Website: apple
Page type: billing-address
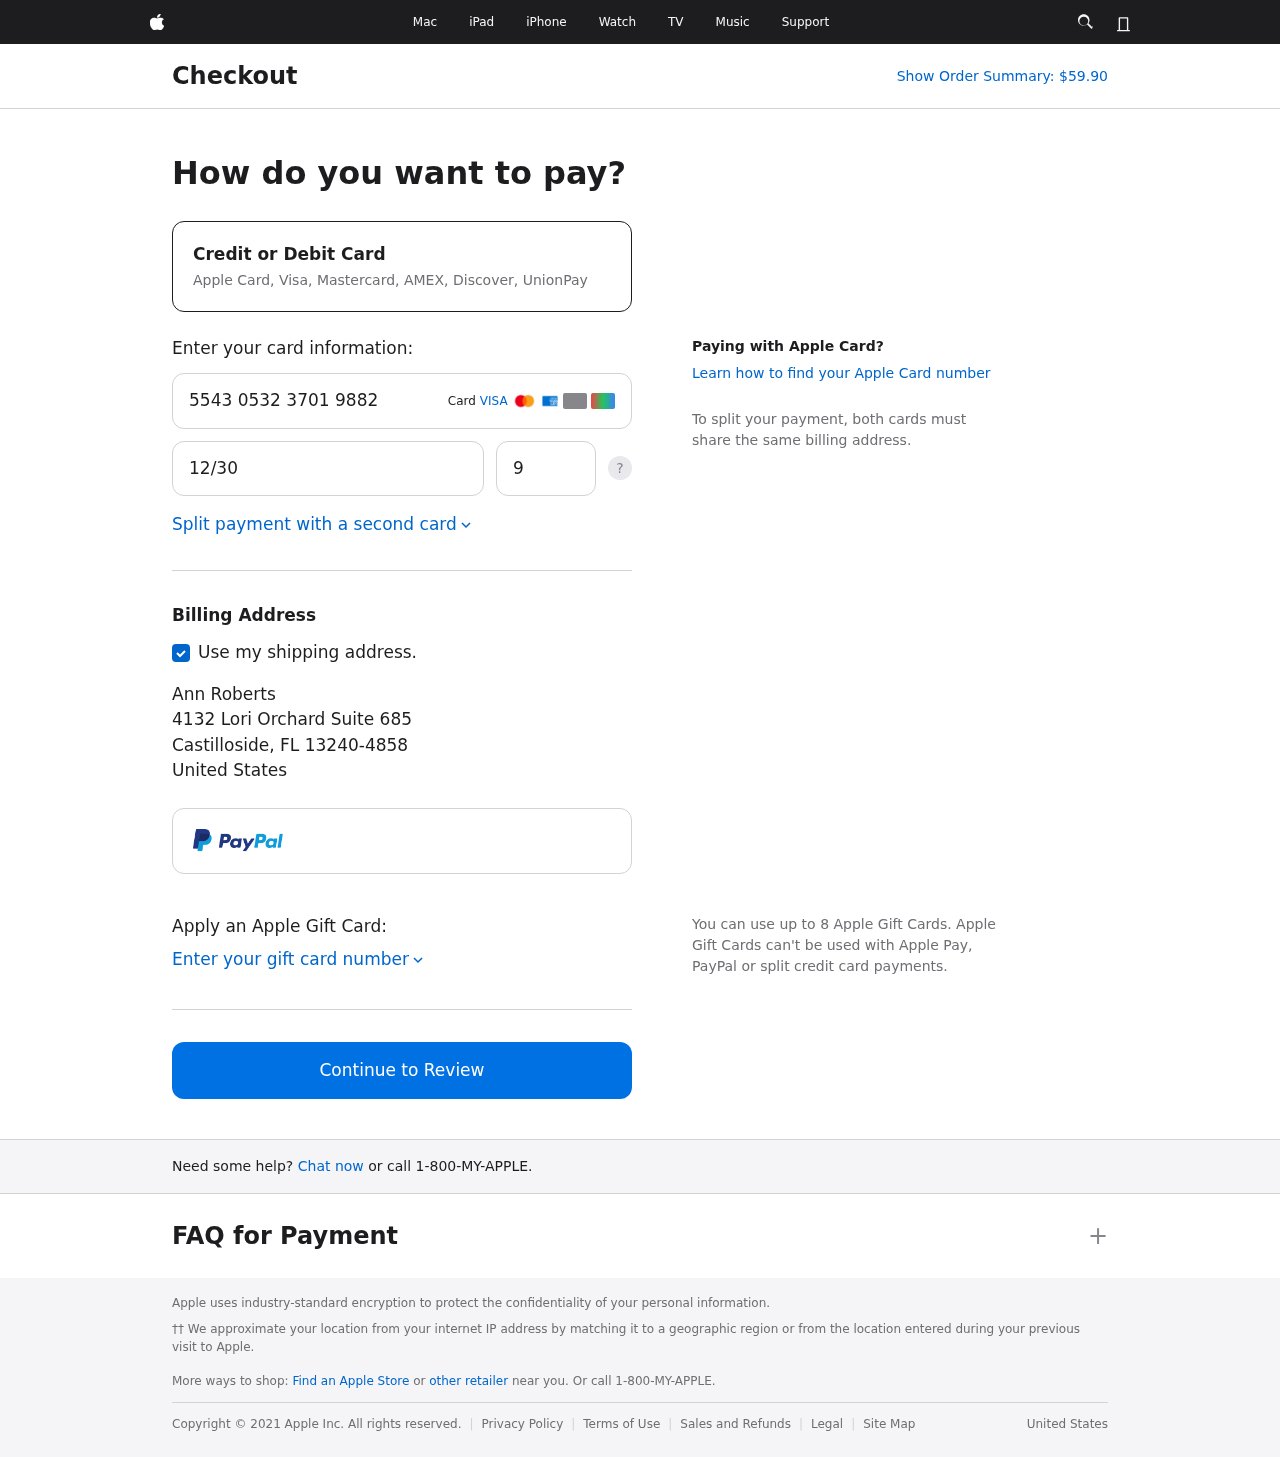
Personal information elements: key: PII_CARD_CVV
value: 936
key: PII_CARD_EXPIRY
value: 12/30
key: PII_CARD_NUMBER
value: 5543 0532 3701 9882
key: PII_CITY
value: Castilloside
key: PII_COUNTRY
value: United States
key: PII_FULLNAME
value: Ann Roberts
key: PII_POSTCODE_FULL
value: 13240-4858
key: PII_STATE_ABBR
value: FL
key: PII_STREET
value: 4132 Lori Orchard Suite 685
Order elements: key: ORDER_TOTAL
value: Show Order Summary: $59.90